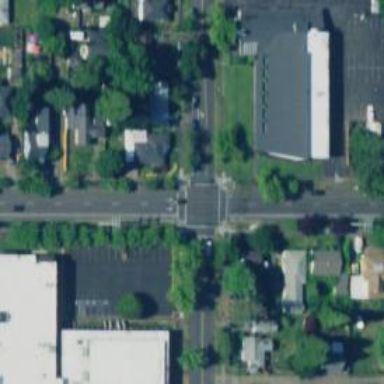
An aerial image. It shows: Solid stop line on the road.